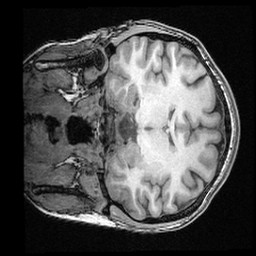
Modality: T1w
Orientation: coronal
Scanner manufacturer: ge
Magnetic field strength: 3 T
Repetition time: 0.008572 s
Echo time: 0.003384 s